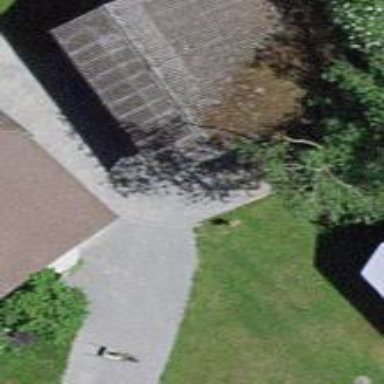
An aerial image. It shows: Garage.